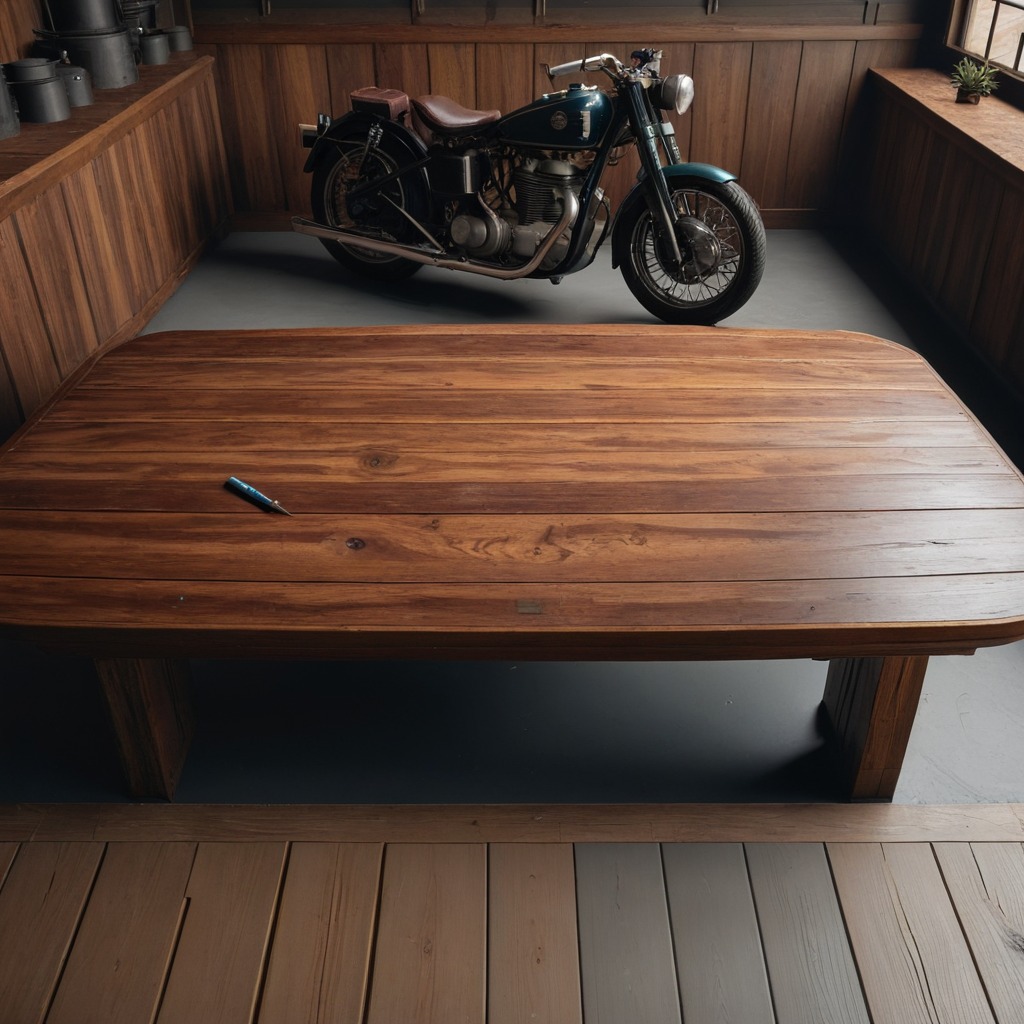
A screwdriver lying on a wooden table in a vintage motorcycle garage.